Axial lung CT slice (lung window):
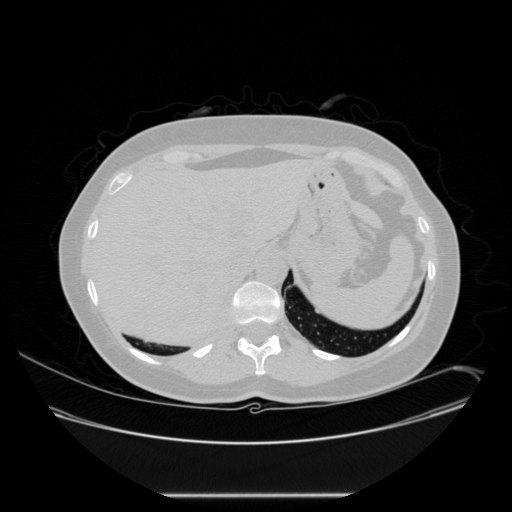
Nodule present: no